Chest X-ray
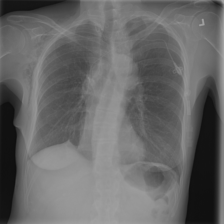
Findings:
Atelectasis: negative
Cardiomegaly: negative
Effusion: negative
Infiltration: negative
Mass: negative
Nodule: negative
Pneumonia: negative
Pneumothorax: negative
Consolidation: negative
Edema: negative
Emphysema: positive
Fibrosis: negative
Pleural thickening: negative
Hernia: negative